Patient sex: M
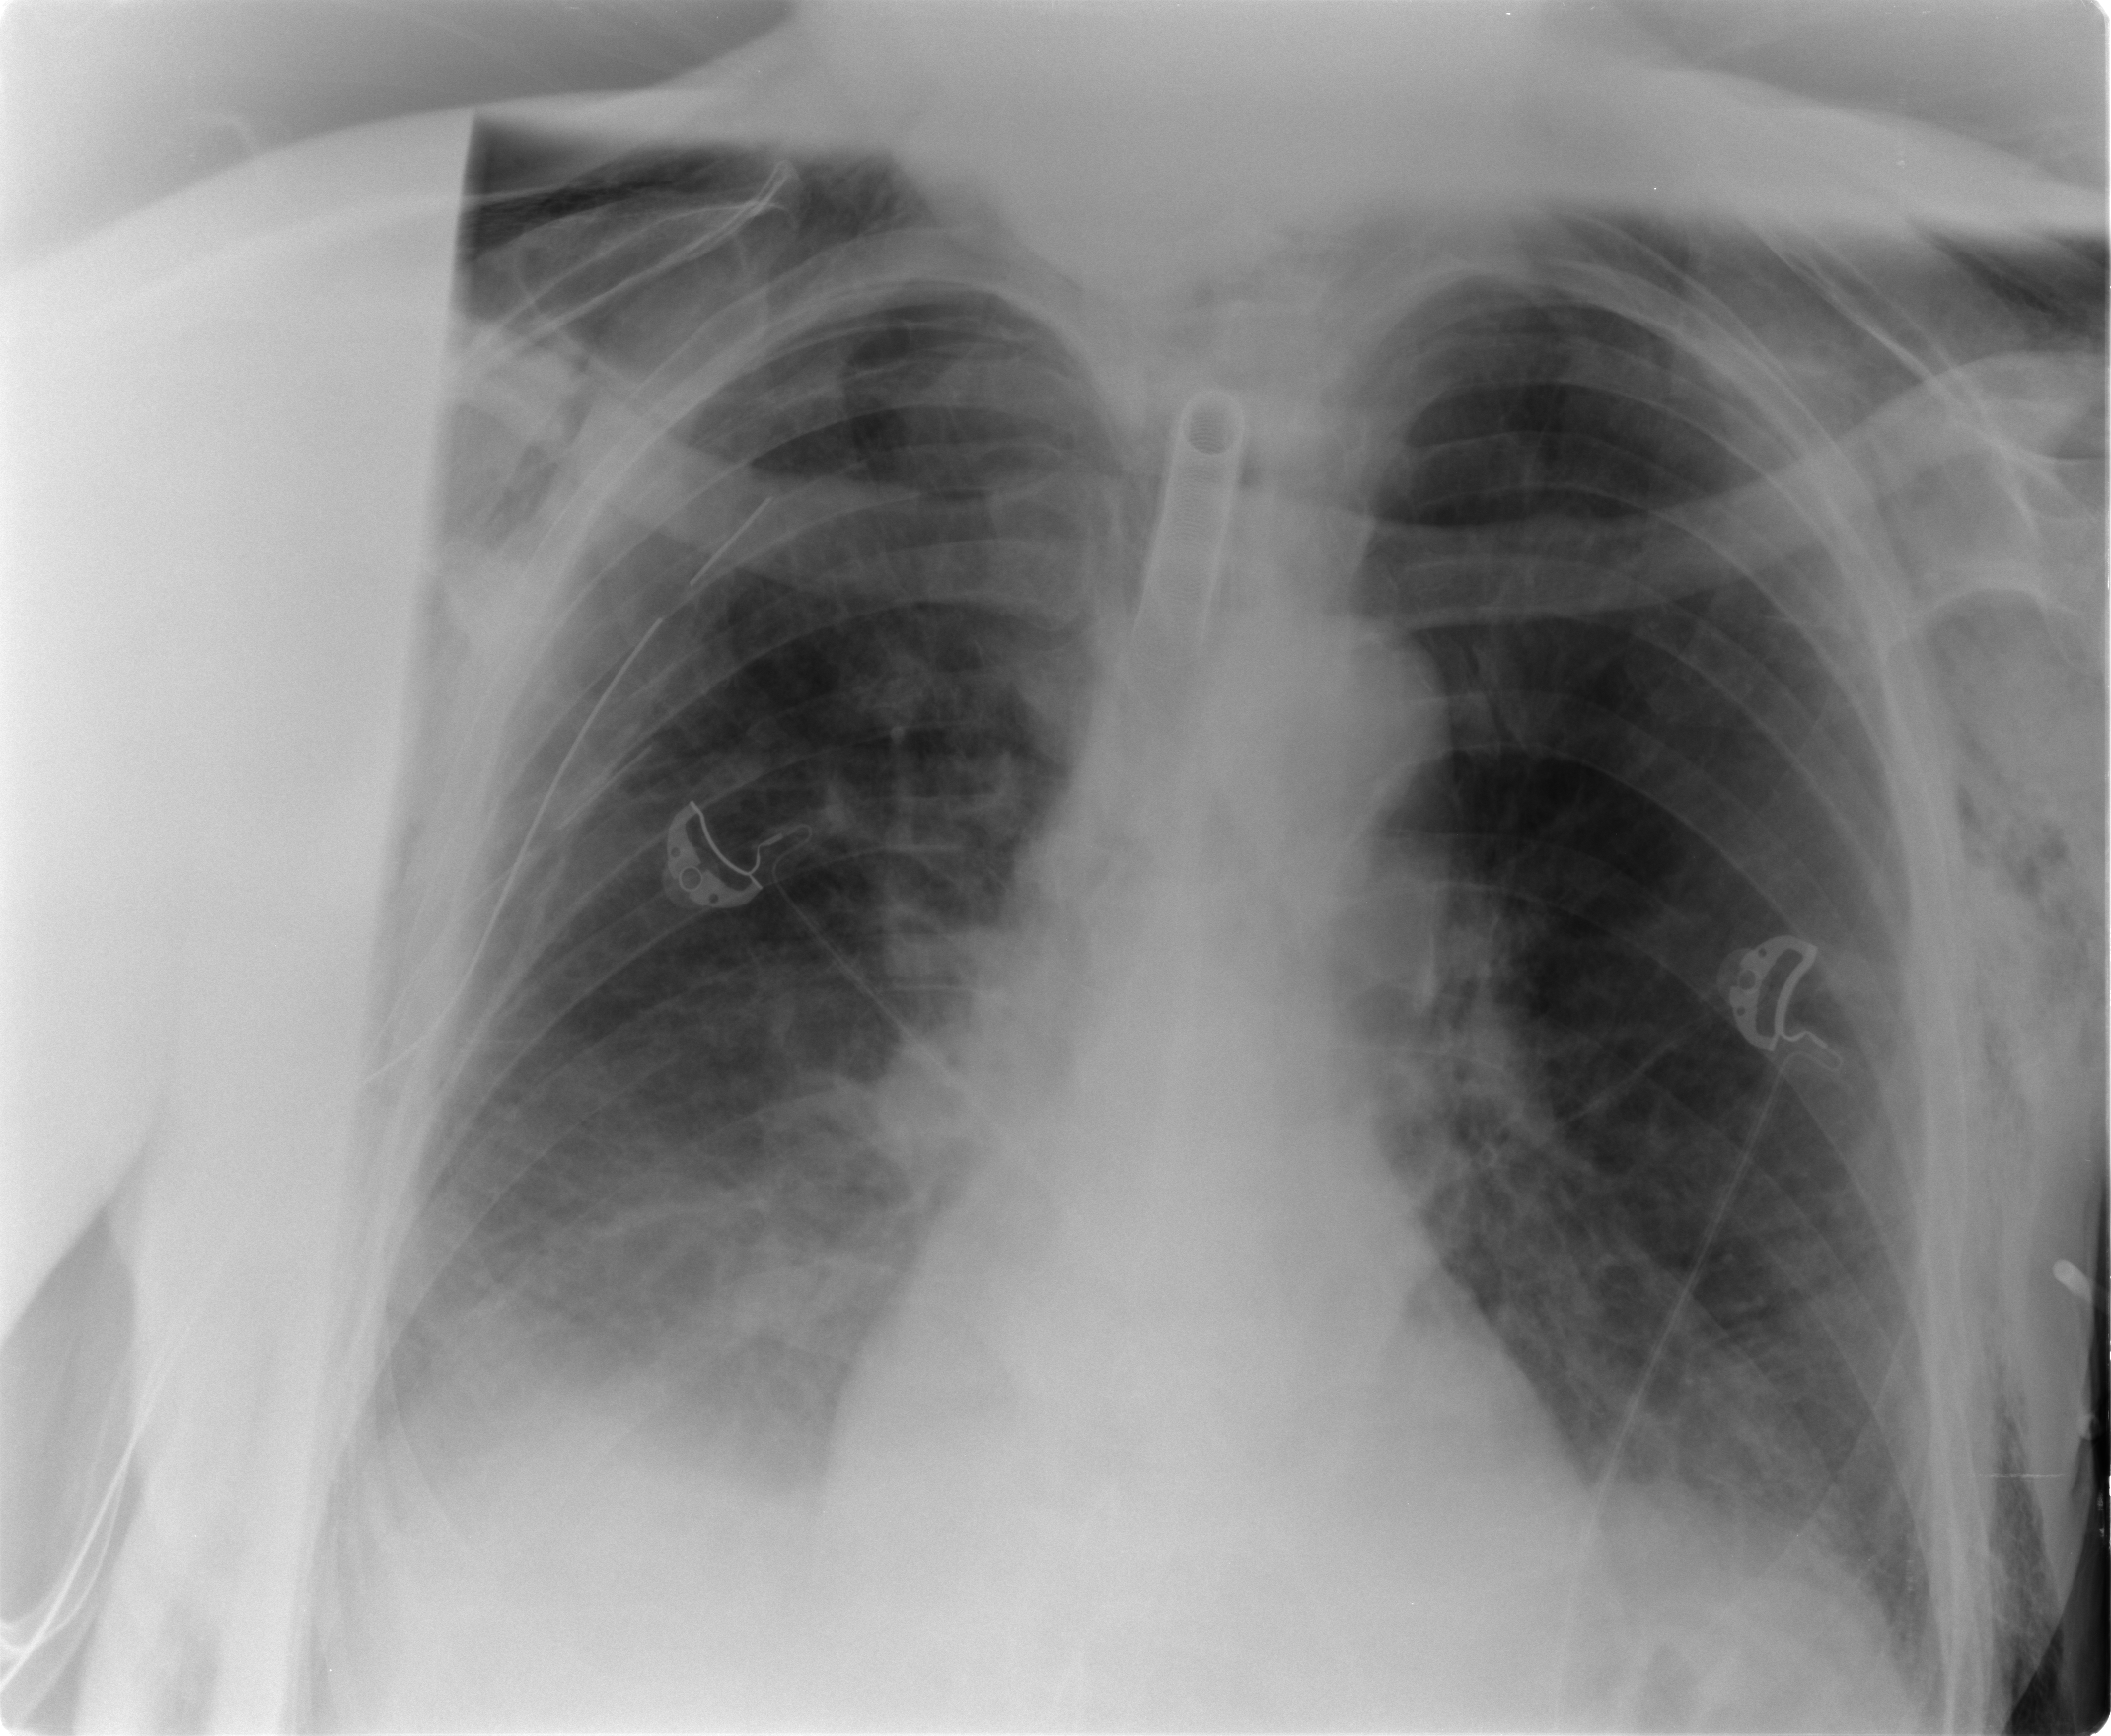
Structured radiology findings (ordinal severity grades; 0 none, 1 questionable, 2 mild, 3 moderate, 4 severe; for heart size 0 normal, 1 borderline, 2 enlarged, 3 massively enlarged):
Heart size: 0
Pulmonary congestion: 0
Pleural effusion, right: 2
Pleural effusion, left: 0
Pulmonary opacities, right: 0
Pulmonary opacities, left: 0
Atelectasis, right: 2
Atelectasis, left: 2